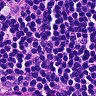
Metastatic tissue present: no